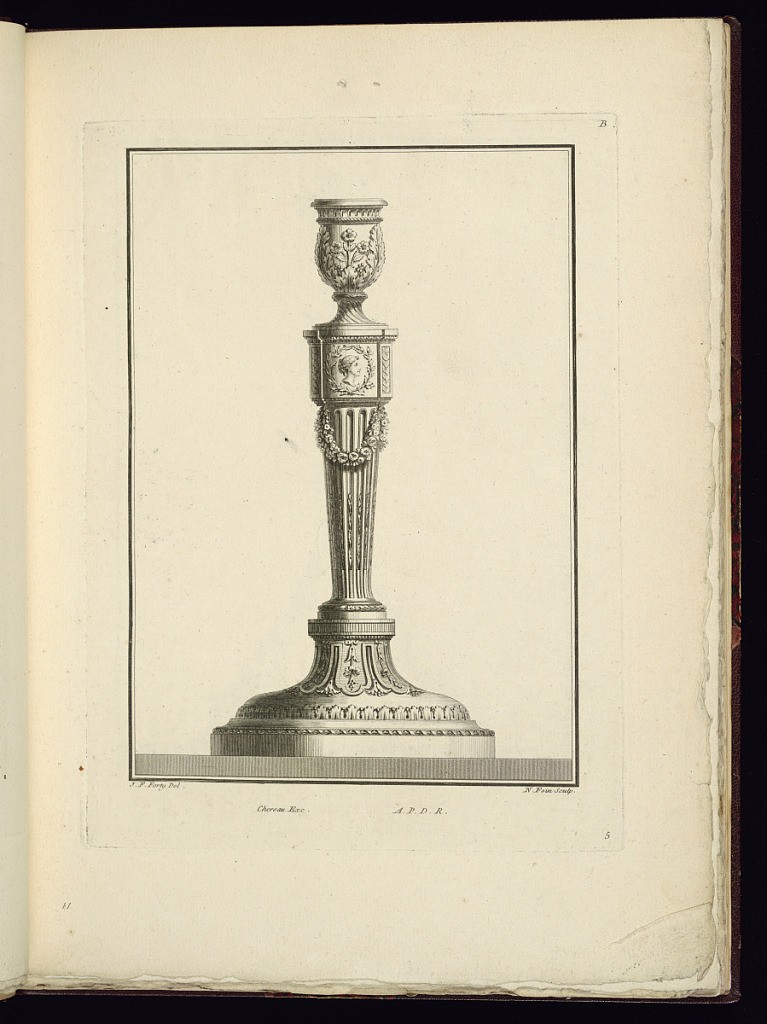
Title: Candlestick Design
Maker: Jean François Forty, active 1775 – 1790
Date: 1775–94
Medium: Etching on paper
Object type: Print
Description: Design for a candlestick decorated with fluting, scrolling leaves (rinceaux), fleurons, flowers, laurel leaves, festoon of flowers, and a profile female portrait. The plate is titled and numbered.